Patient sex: M
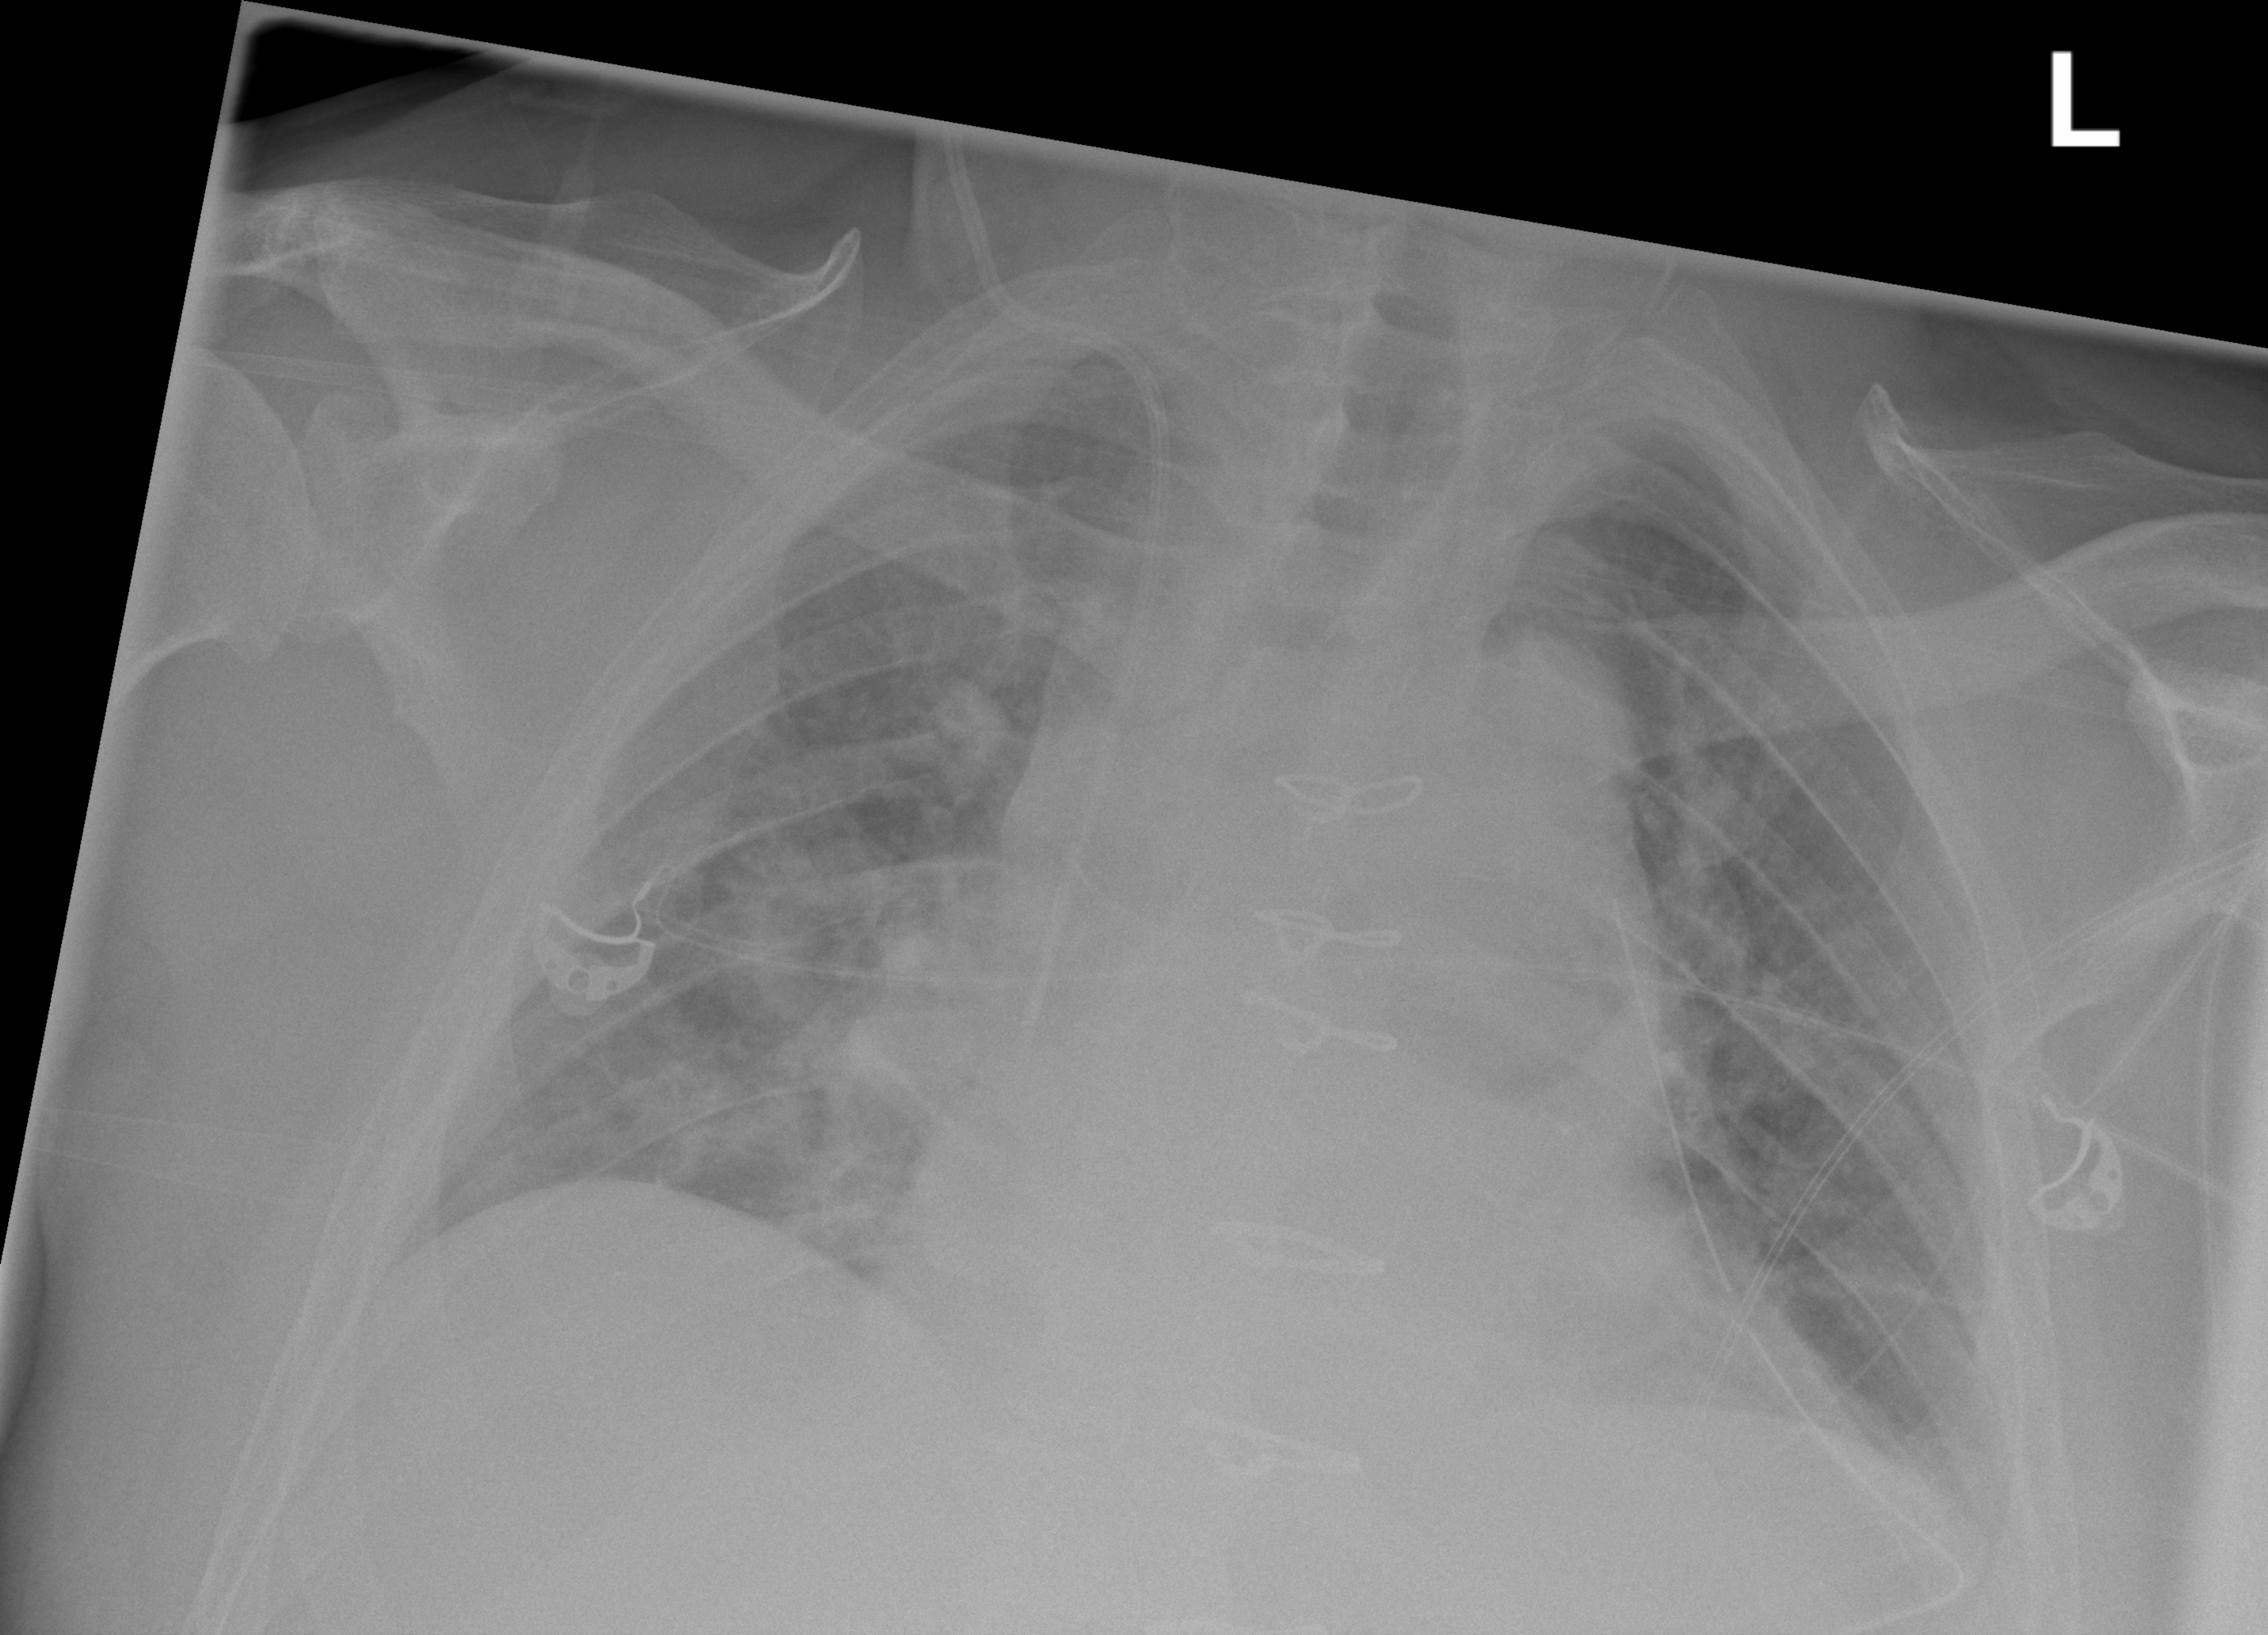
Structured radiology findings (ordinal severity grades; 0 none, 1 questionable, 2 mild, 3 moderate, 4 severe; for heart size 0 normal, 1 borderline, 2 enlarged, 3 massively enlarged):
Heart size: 2
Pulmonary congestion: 3
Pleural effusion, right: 0
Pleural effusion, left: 0
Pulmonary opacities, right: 2
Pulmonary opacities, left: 2
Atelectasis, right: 2
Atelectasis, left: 2